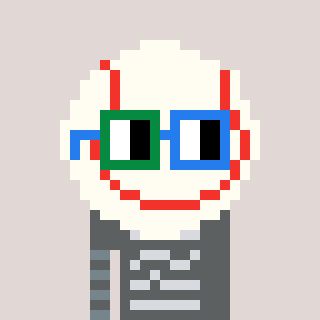
a pixel art character with square green and blue glasses, a baseball ball-shaped head and a orange-colored body on a warm background